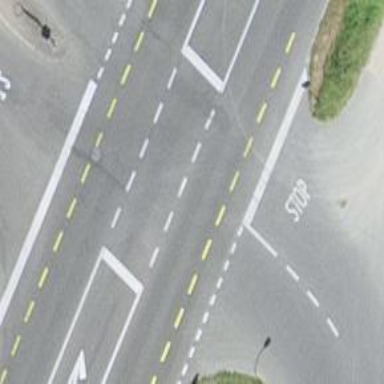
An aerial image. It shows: Secondary road with dedicated lane for cyclists.